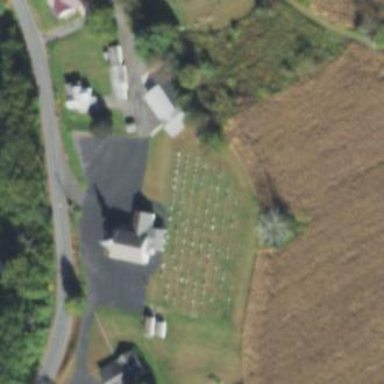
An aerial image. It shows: Cemetery.